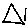
Label: triangle